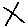
Label: line